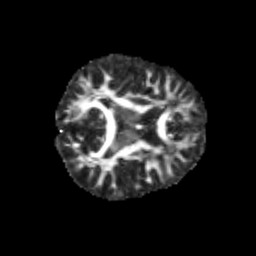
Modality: FA
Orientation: axial
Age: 11
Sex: male
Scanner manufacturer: siemens
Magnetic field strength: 3 T
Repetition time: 3.8 s
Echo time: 0.07 s